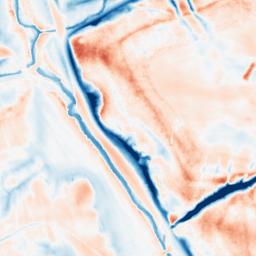
Category: multiscale
Decomposition family: dog_multiscale
Decomposition parameters: sigma_ratio: 1.6
n_scales: 6
base_sigma: 0.5
Upsampling method: quadratic
Upsampling parameters: scale: 4
Upsampling scale: 4